Interaction volume radius: 10 \u00c5
Interaction volume height: 10 \u00c5
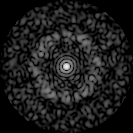
Disorder parameter: 0.8226